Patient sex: F
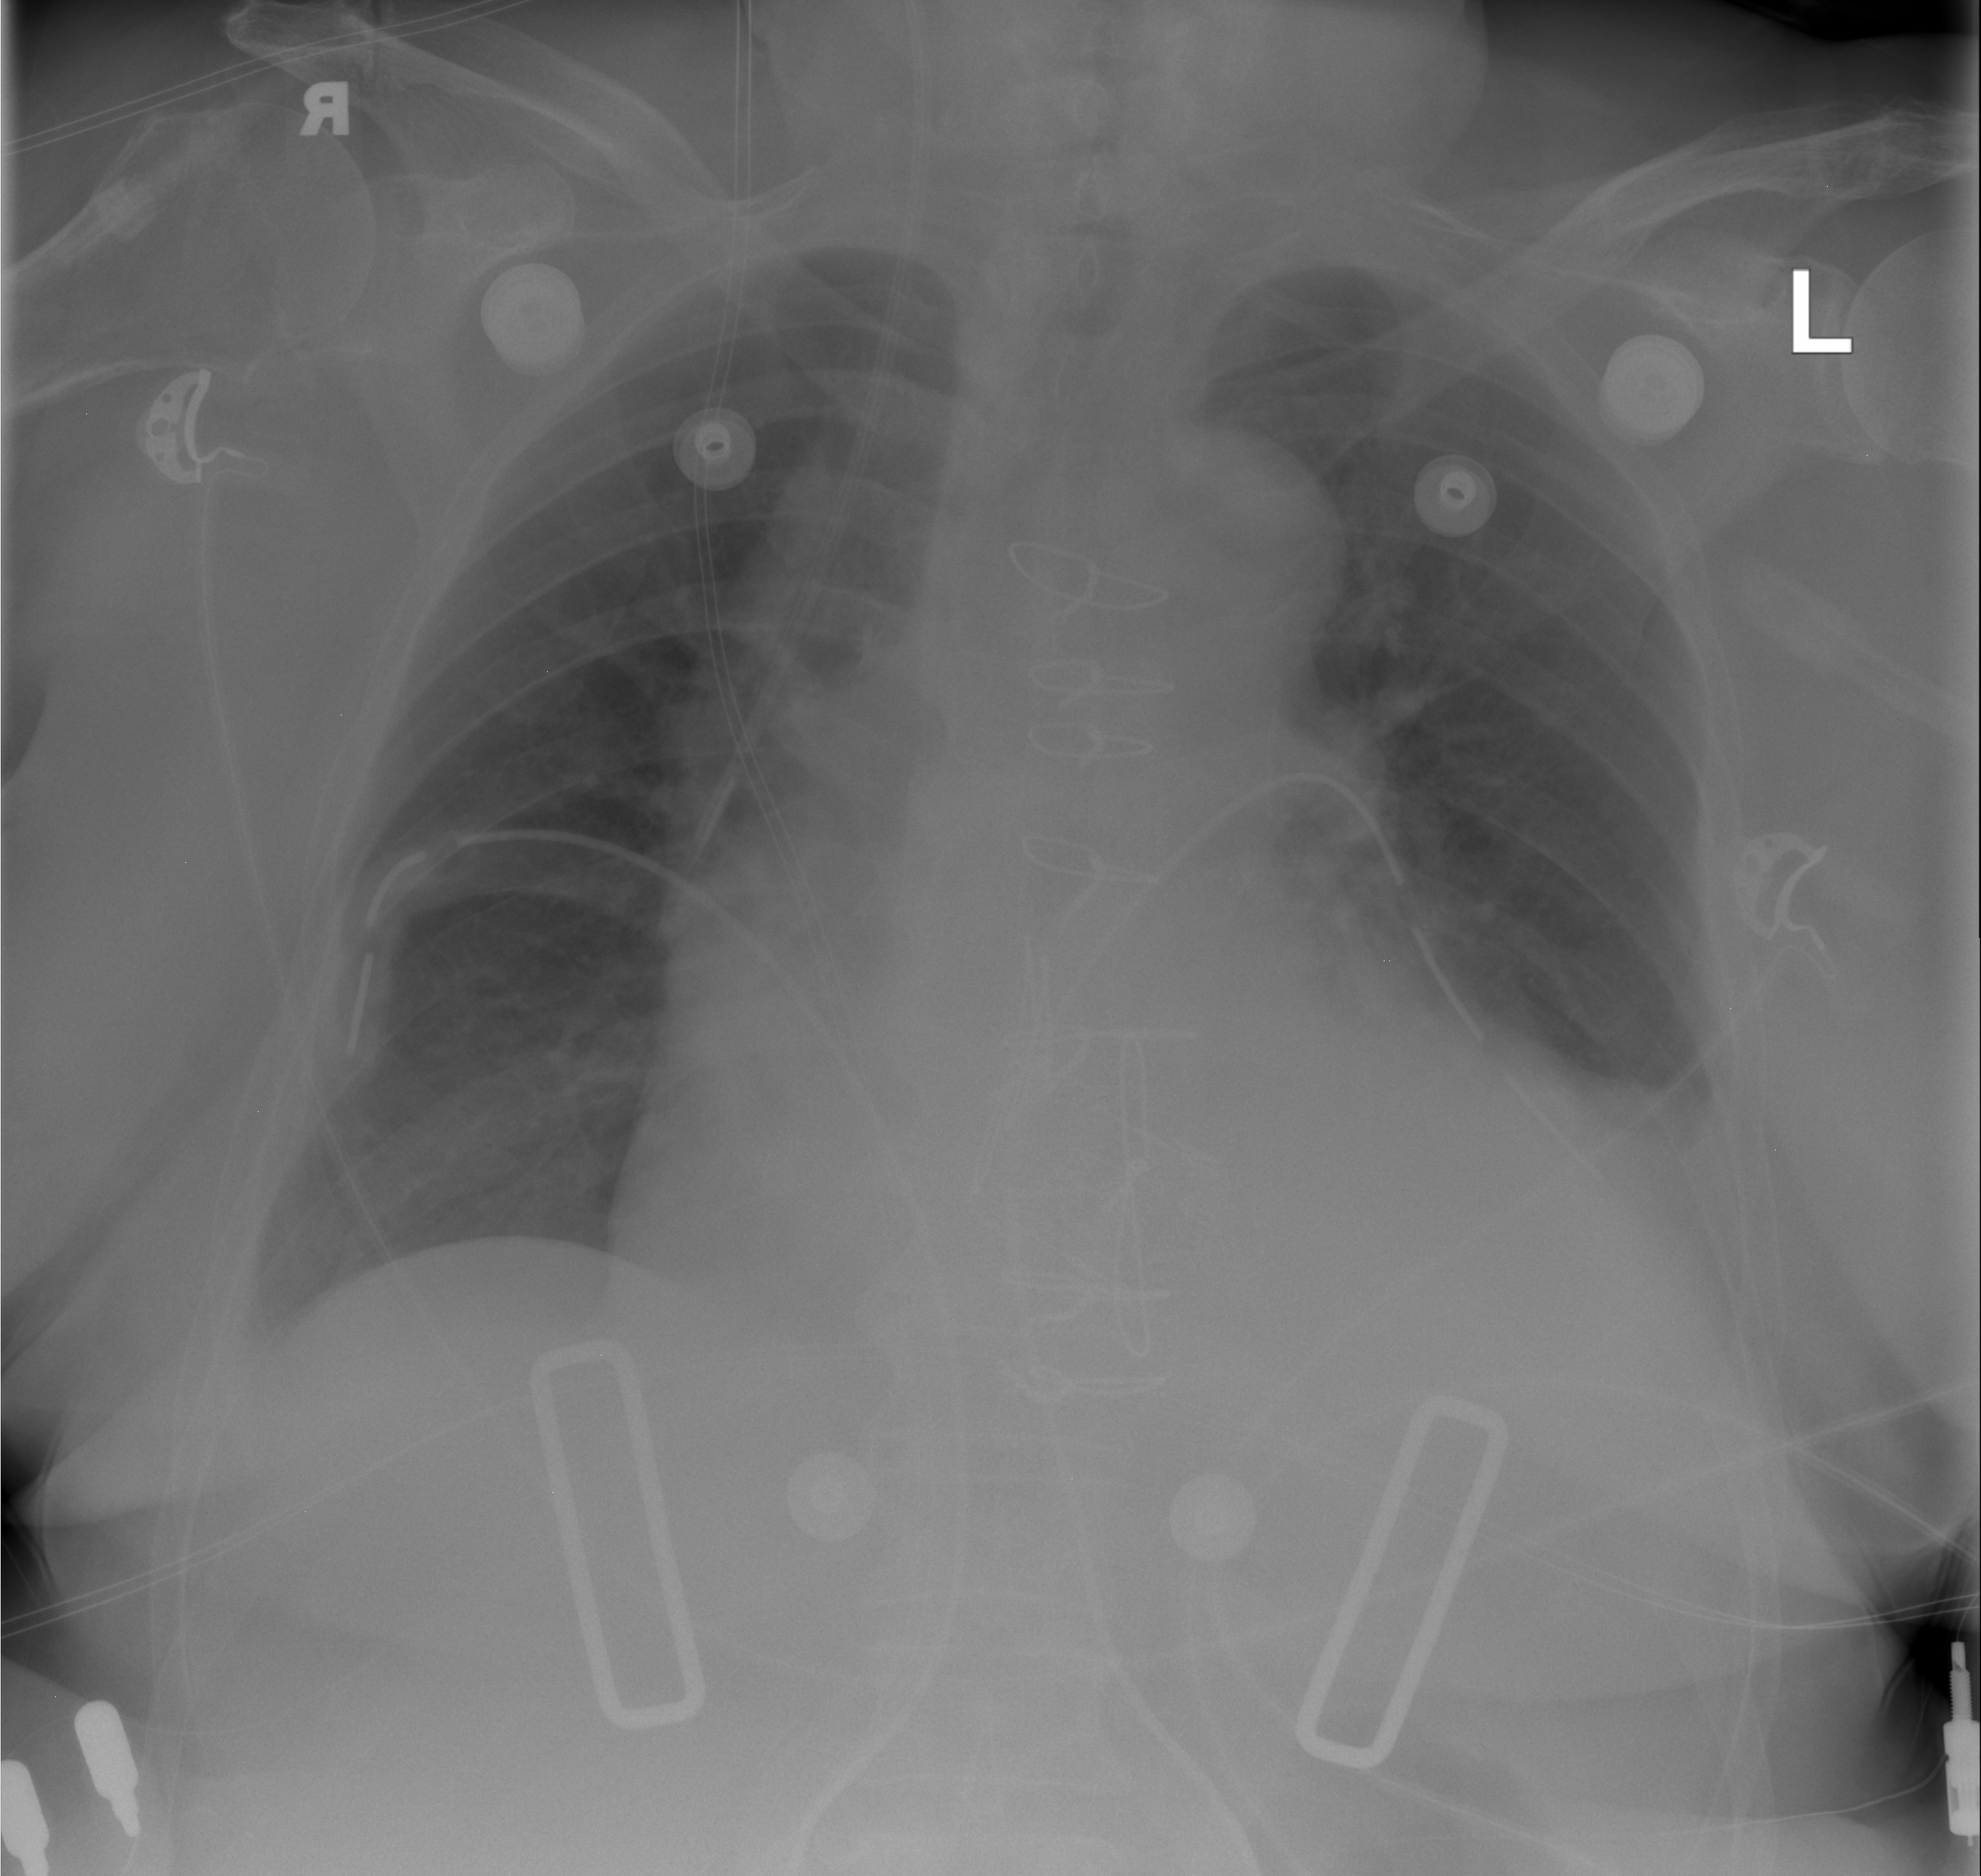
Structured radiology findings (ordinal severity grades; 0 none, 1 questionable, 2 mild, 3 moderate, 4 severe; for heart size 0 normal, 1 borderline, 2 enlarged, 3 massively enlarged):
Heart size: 2
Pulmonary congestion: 0
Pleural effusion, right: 1
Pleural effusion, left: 2
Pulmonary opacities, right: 0
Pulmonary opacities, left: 0
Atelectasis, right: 0
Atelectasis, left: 2